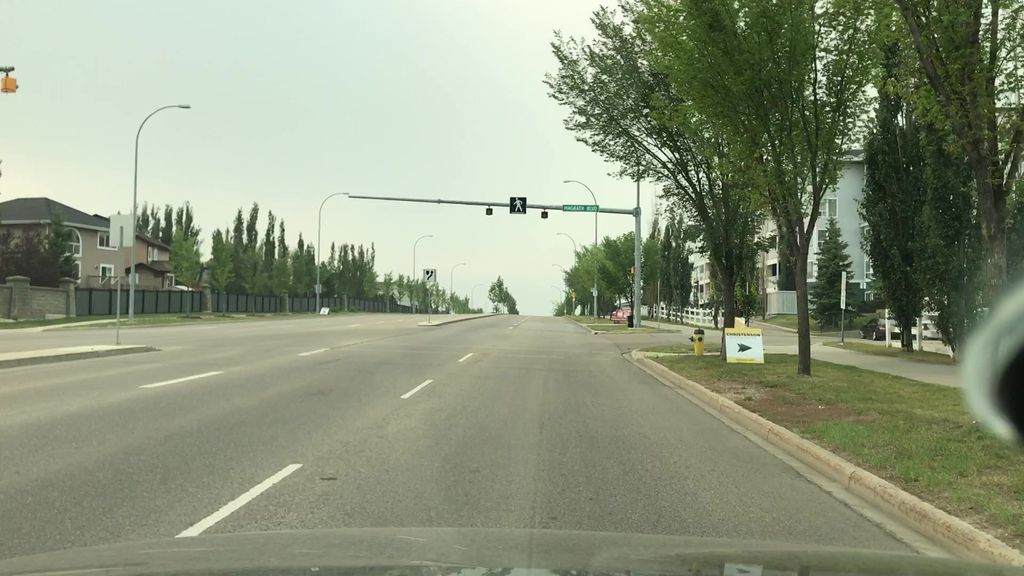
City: edmonton